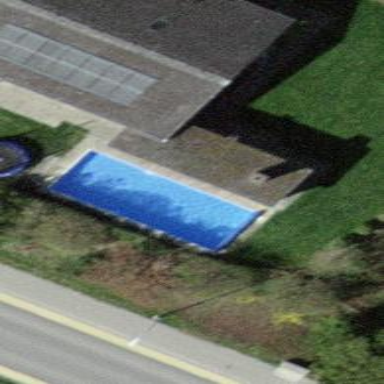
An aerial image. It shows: Swimming pool located in leisure land.